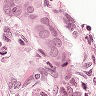
Metastatic tissue present: yes